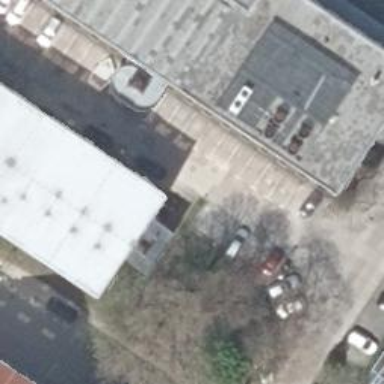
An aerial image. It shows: Parking space.